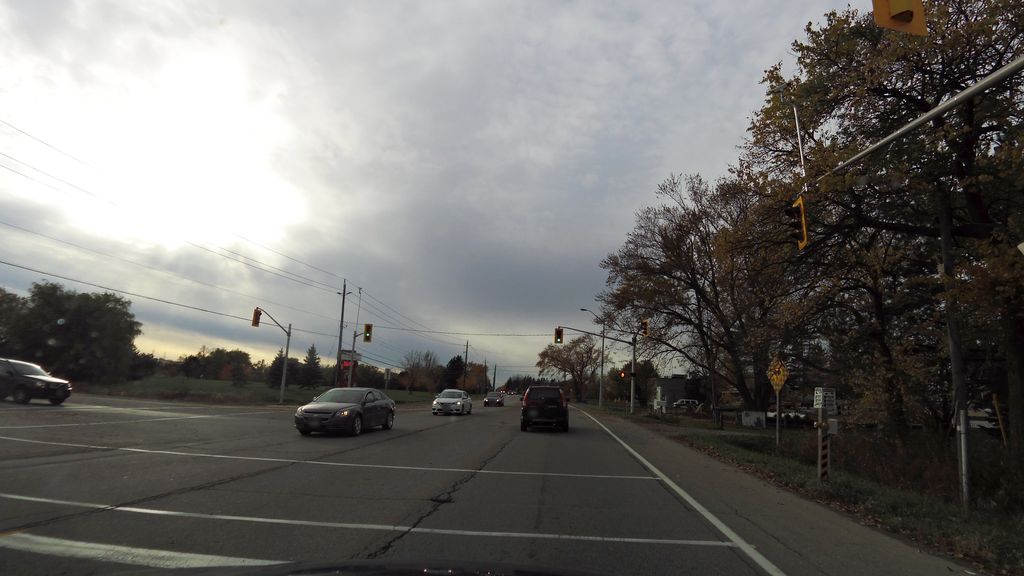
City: hamilton